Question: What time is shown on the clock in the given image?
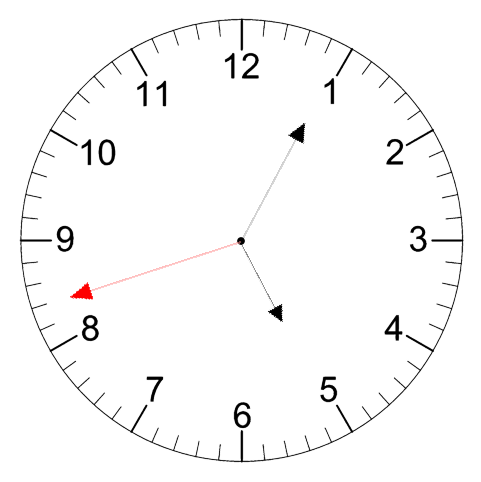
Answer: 05:04:42